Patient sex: M
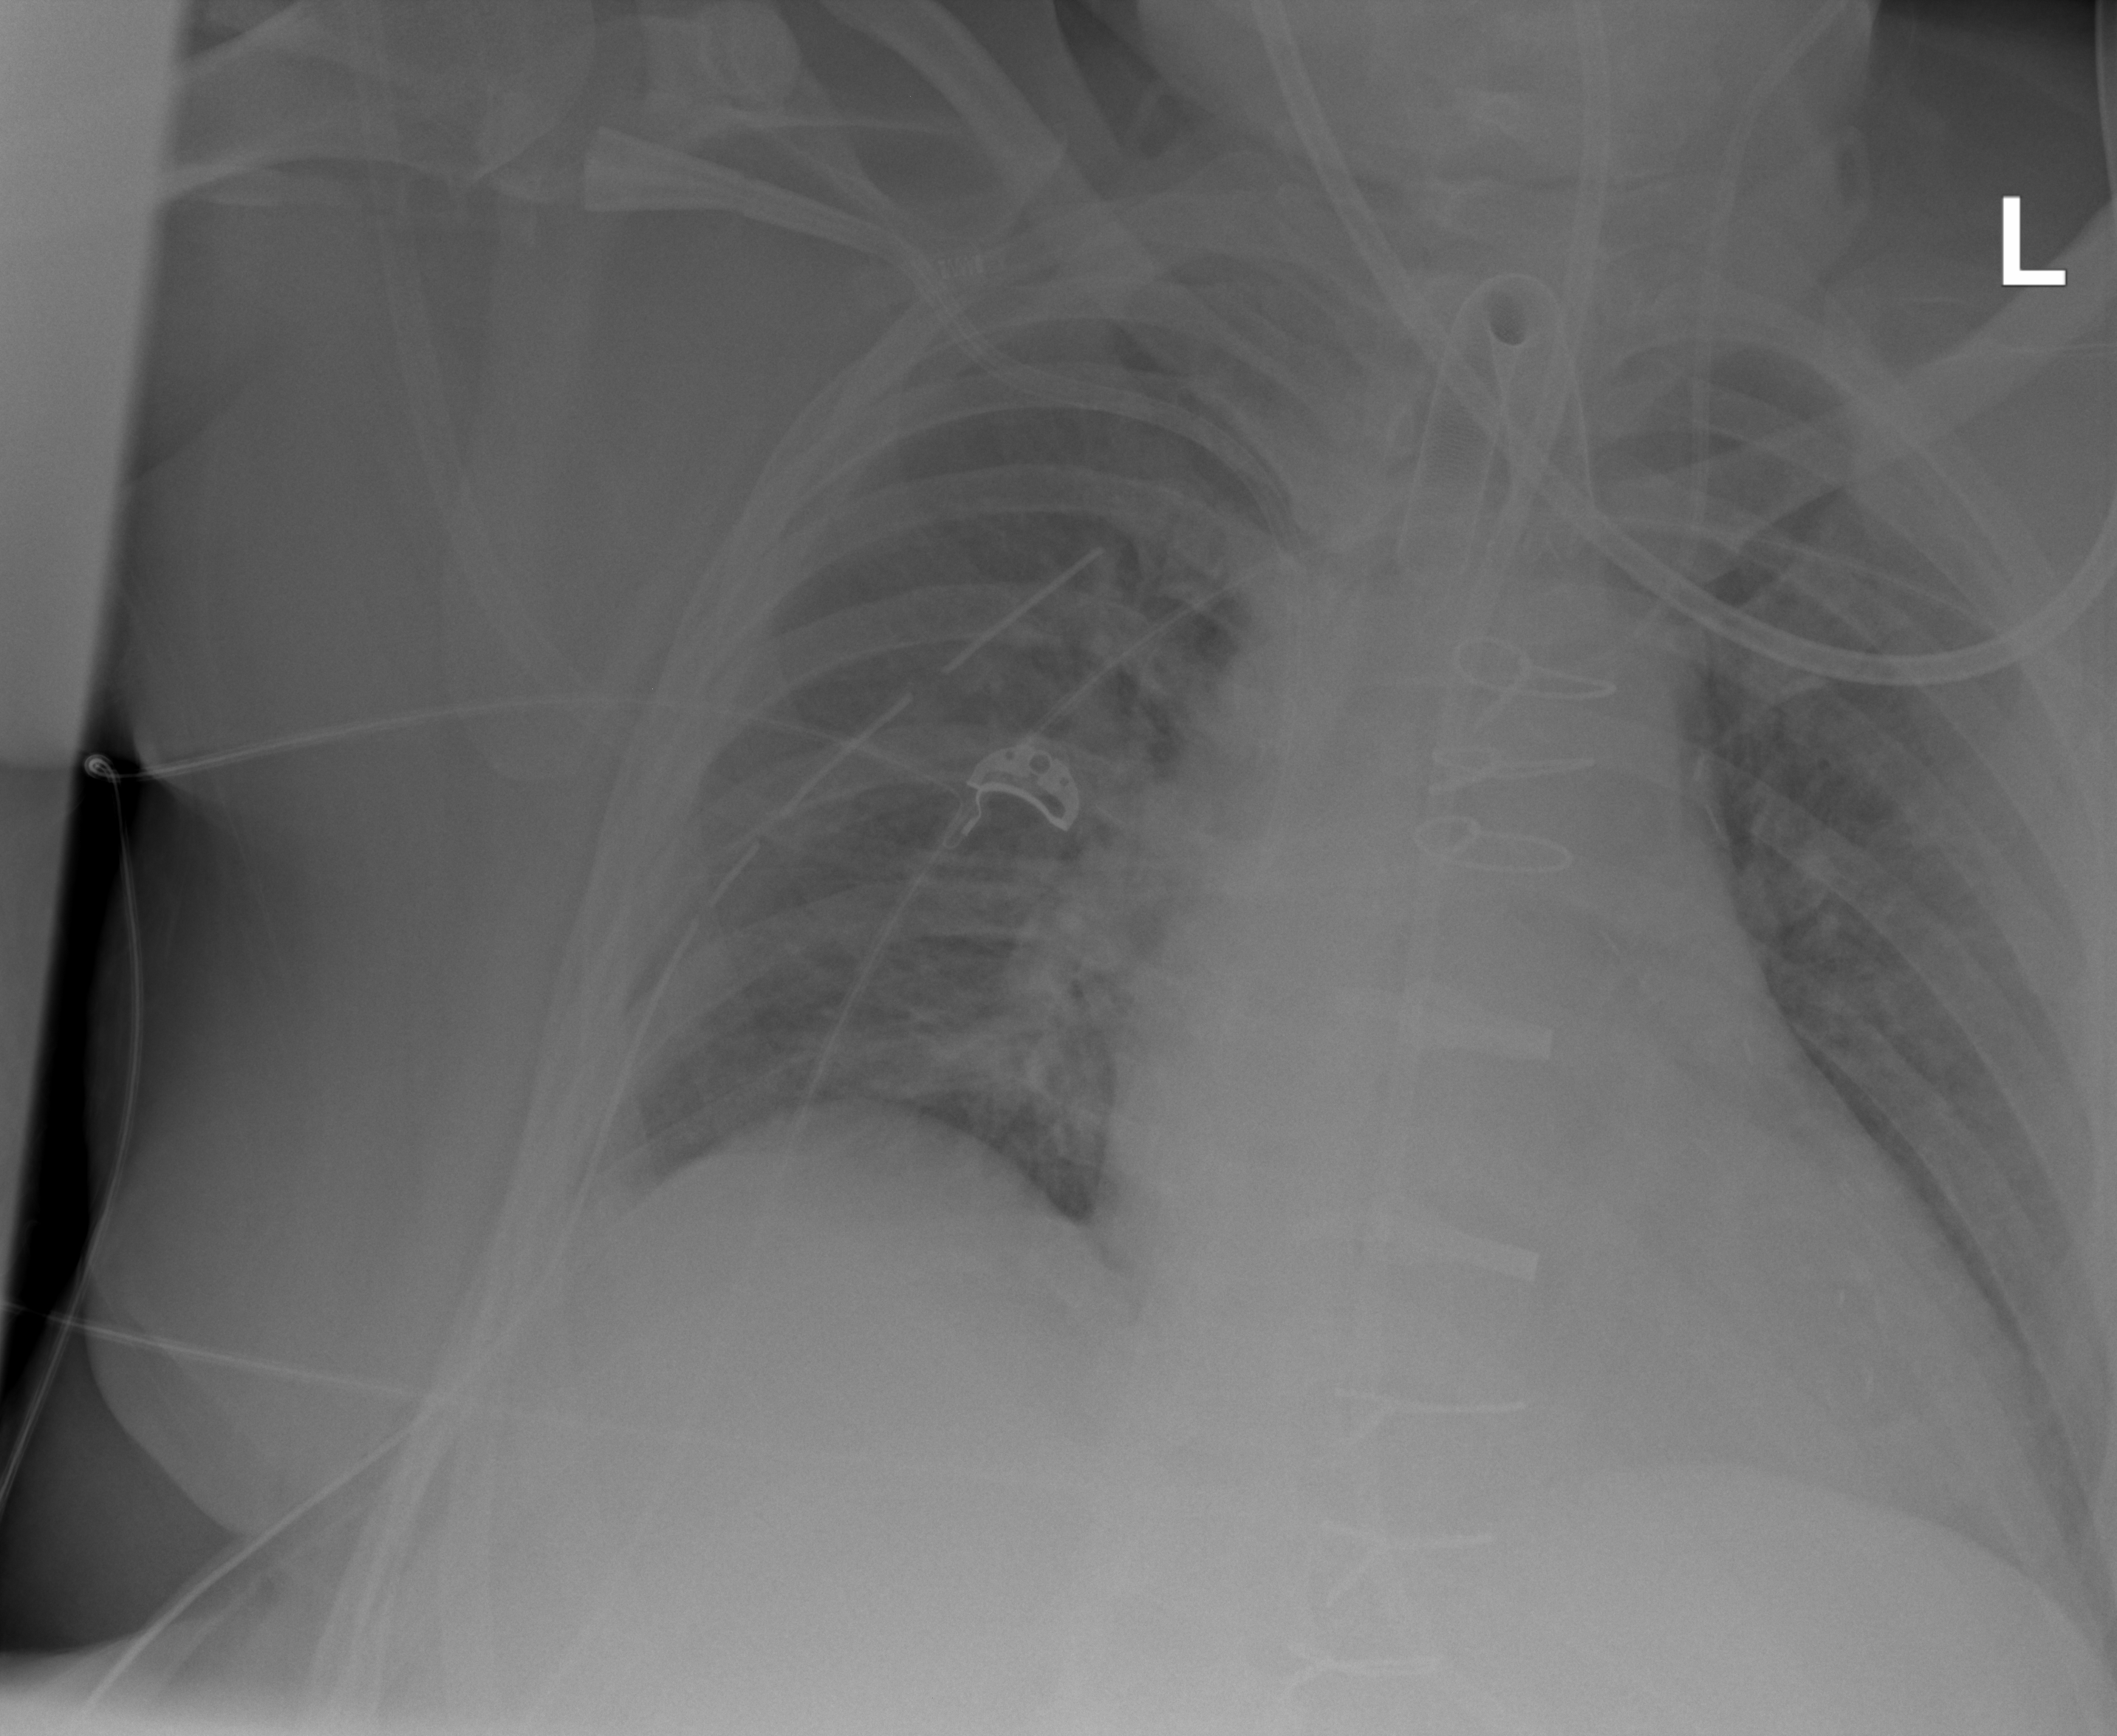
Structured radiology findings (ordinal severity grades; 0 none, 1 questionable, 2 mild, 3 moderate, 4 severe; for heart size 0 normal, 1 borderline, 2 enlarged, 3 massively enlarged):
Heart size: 1
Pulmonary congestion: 2
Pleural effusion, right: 2
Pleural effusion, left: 2
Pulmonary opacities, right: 2
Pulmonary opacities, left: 2
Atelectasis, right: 2
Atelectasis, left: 0